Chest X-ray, AP view. Patient: 58 years old, sex M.
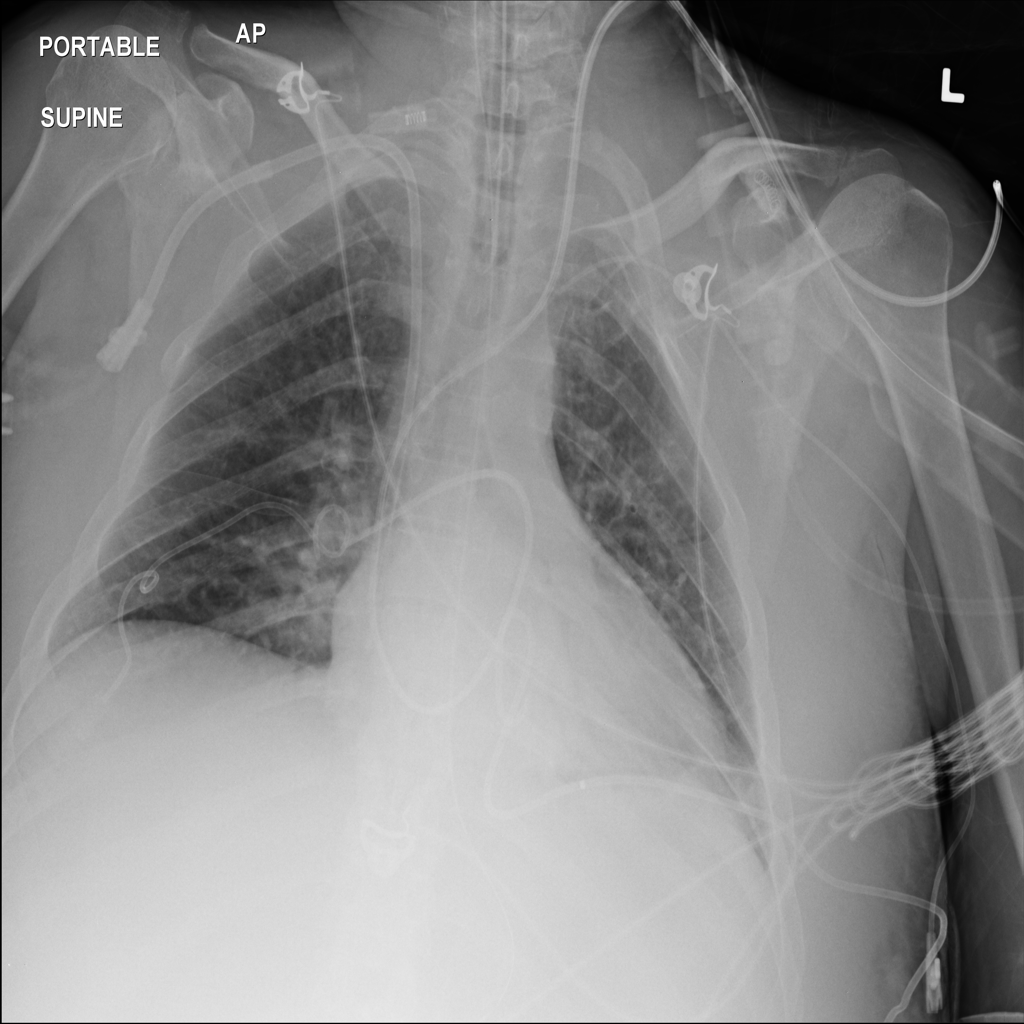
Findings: No Finding